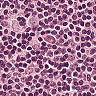
Metastatic tissue present: no